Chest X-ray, AP view. Patient: 34 years old, sex F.
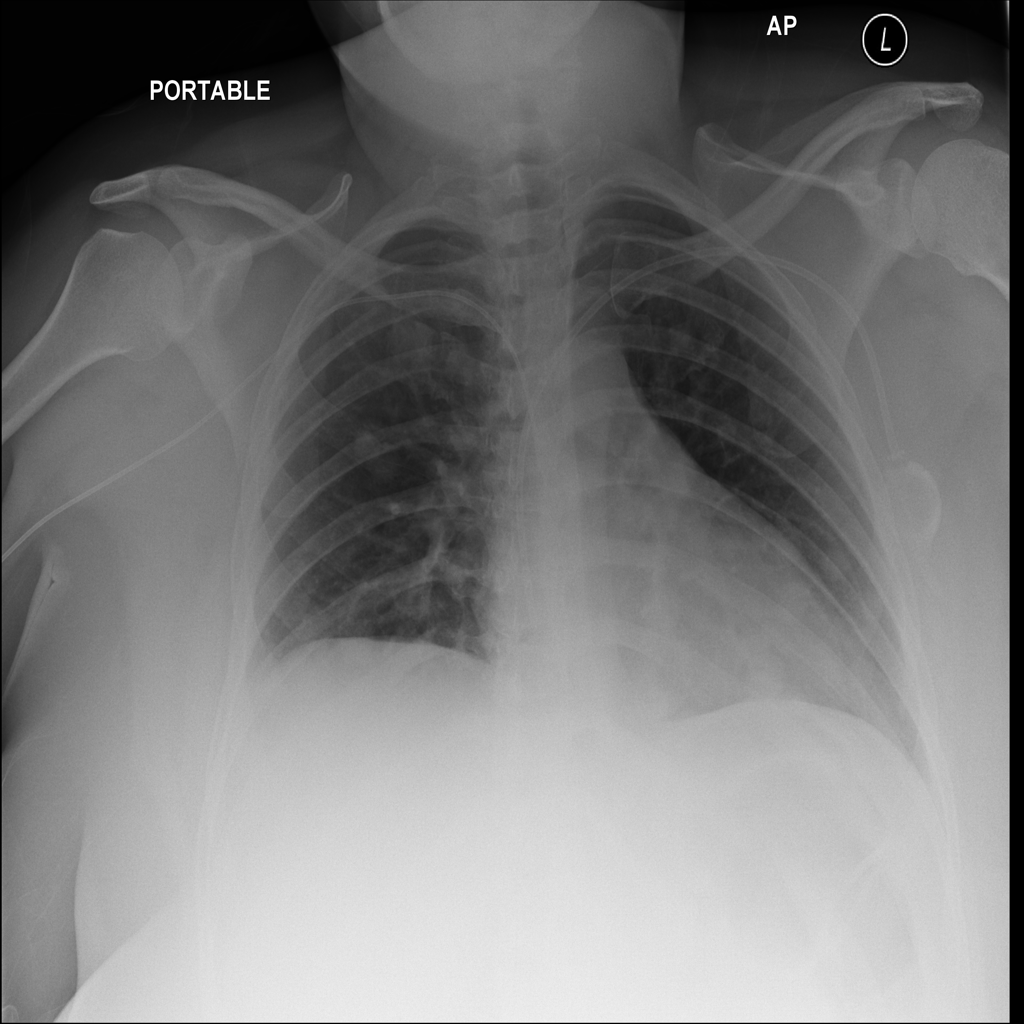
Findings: No Finding